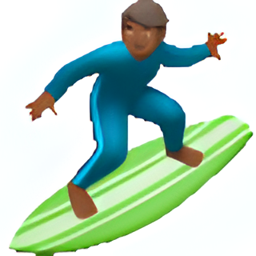
Name: man surfing type 5
Emoji: 🏄🏾‍♂️
Group: People & Body
Sub-group: person-sport